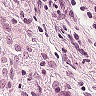
Metastatic tissue present: yes